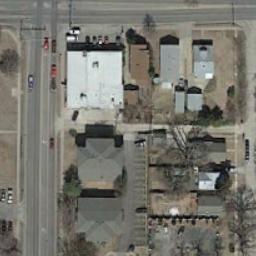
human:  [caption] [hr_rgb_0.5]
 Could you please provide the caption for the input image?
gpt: Medium-sized residential areas have roads on both sides .

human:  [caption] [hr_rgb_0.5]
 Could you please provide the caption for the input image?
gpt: Many buildings of different shapes are in medium residential area .

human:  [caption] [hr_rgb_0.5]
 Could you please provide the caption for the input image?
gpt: A medium residential area with some houses of different sizes is along a road .

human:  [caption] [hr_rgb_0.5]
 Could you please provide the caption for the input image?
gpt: The medium residential is on the bare land next to the road .

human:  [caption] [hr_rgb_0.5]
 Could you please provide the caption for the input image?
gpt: There are some gray buildings and a white building on the medium residential area .